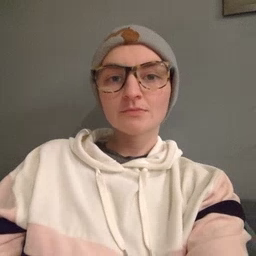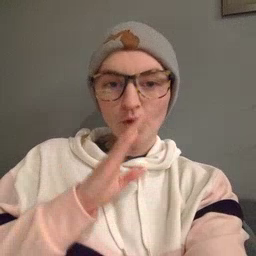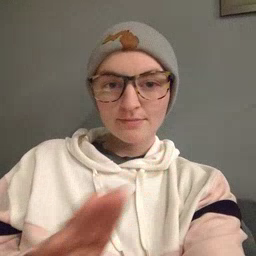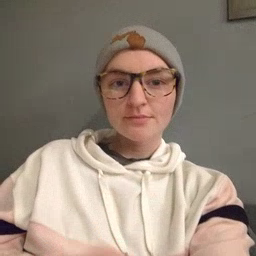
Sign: quiet